Question: How to send 2 kind of values in the ng-model?
I want to send this values
'ng-model="ctrl.nuevoEnlace.odus_enlaces_ne[0].ftx"' or 'ng-model="odu.ftx"'
<URL>

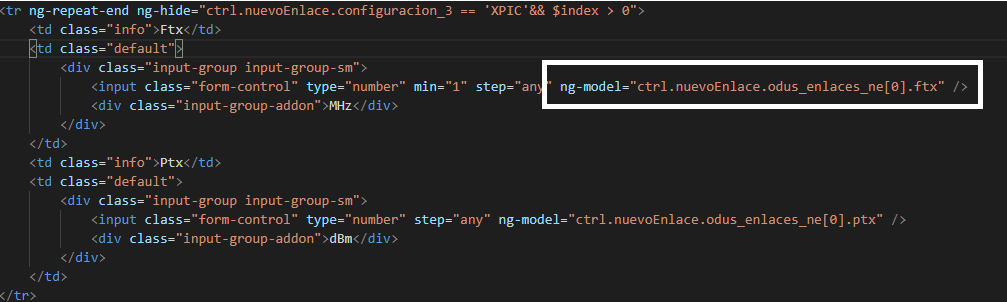
Answer: You can use ng-change
'''
<input ng-model="firstValue" ng-change="secodValue=firstValue">
'''